Interaction volume radius: 5 \u00c5
Interaction volume height: 10 \u00c5
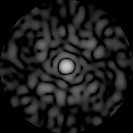
Disorder parameter: 0.8301